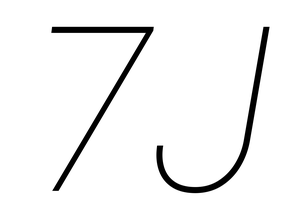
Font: Roboto-Italic_Thin_Italic